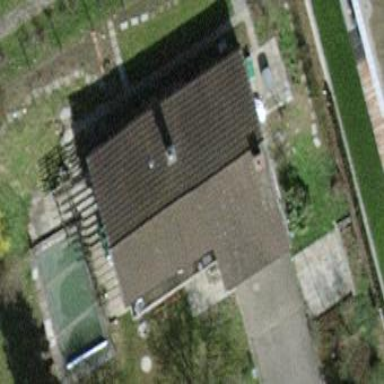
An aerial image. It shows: Detached building.